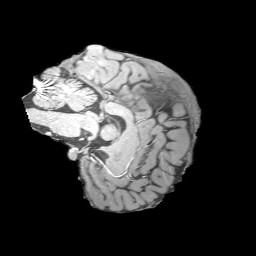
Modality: MP2RAGE
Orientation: sagittal